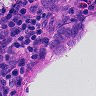
Metastatic tissue present: yes